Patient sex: M
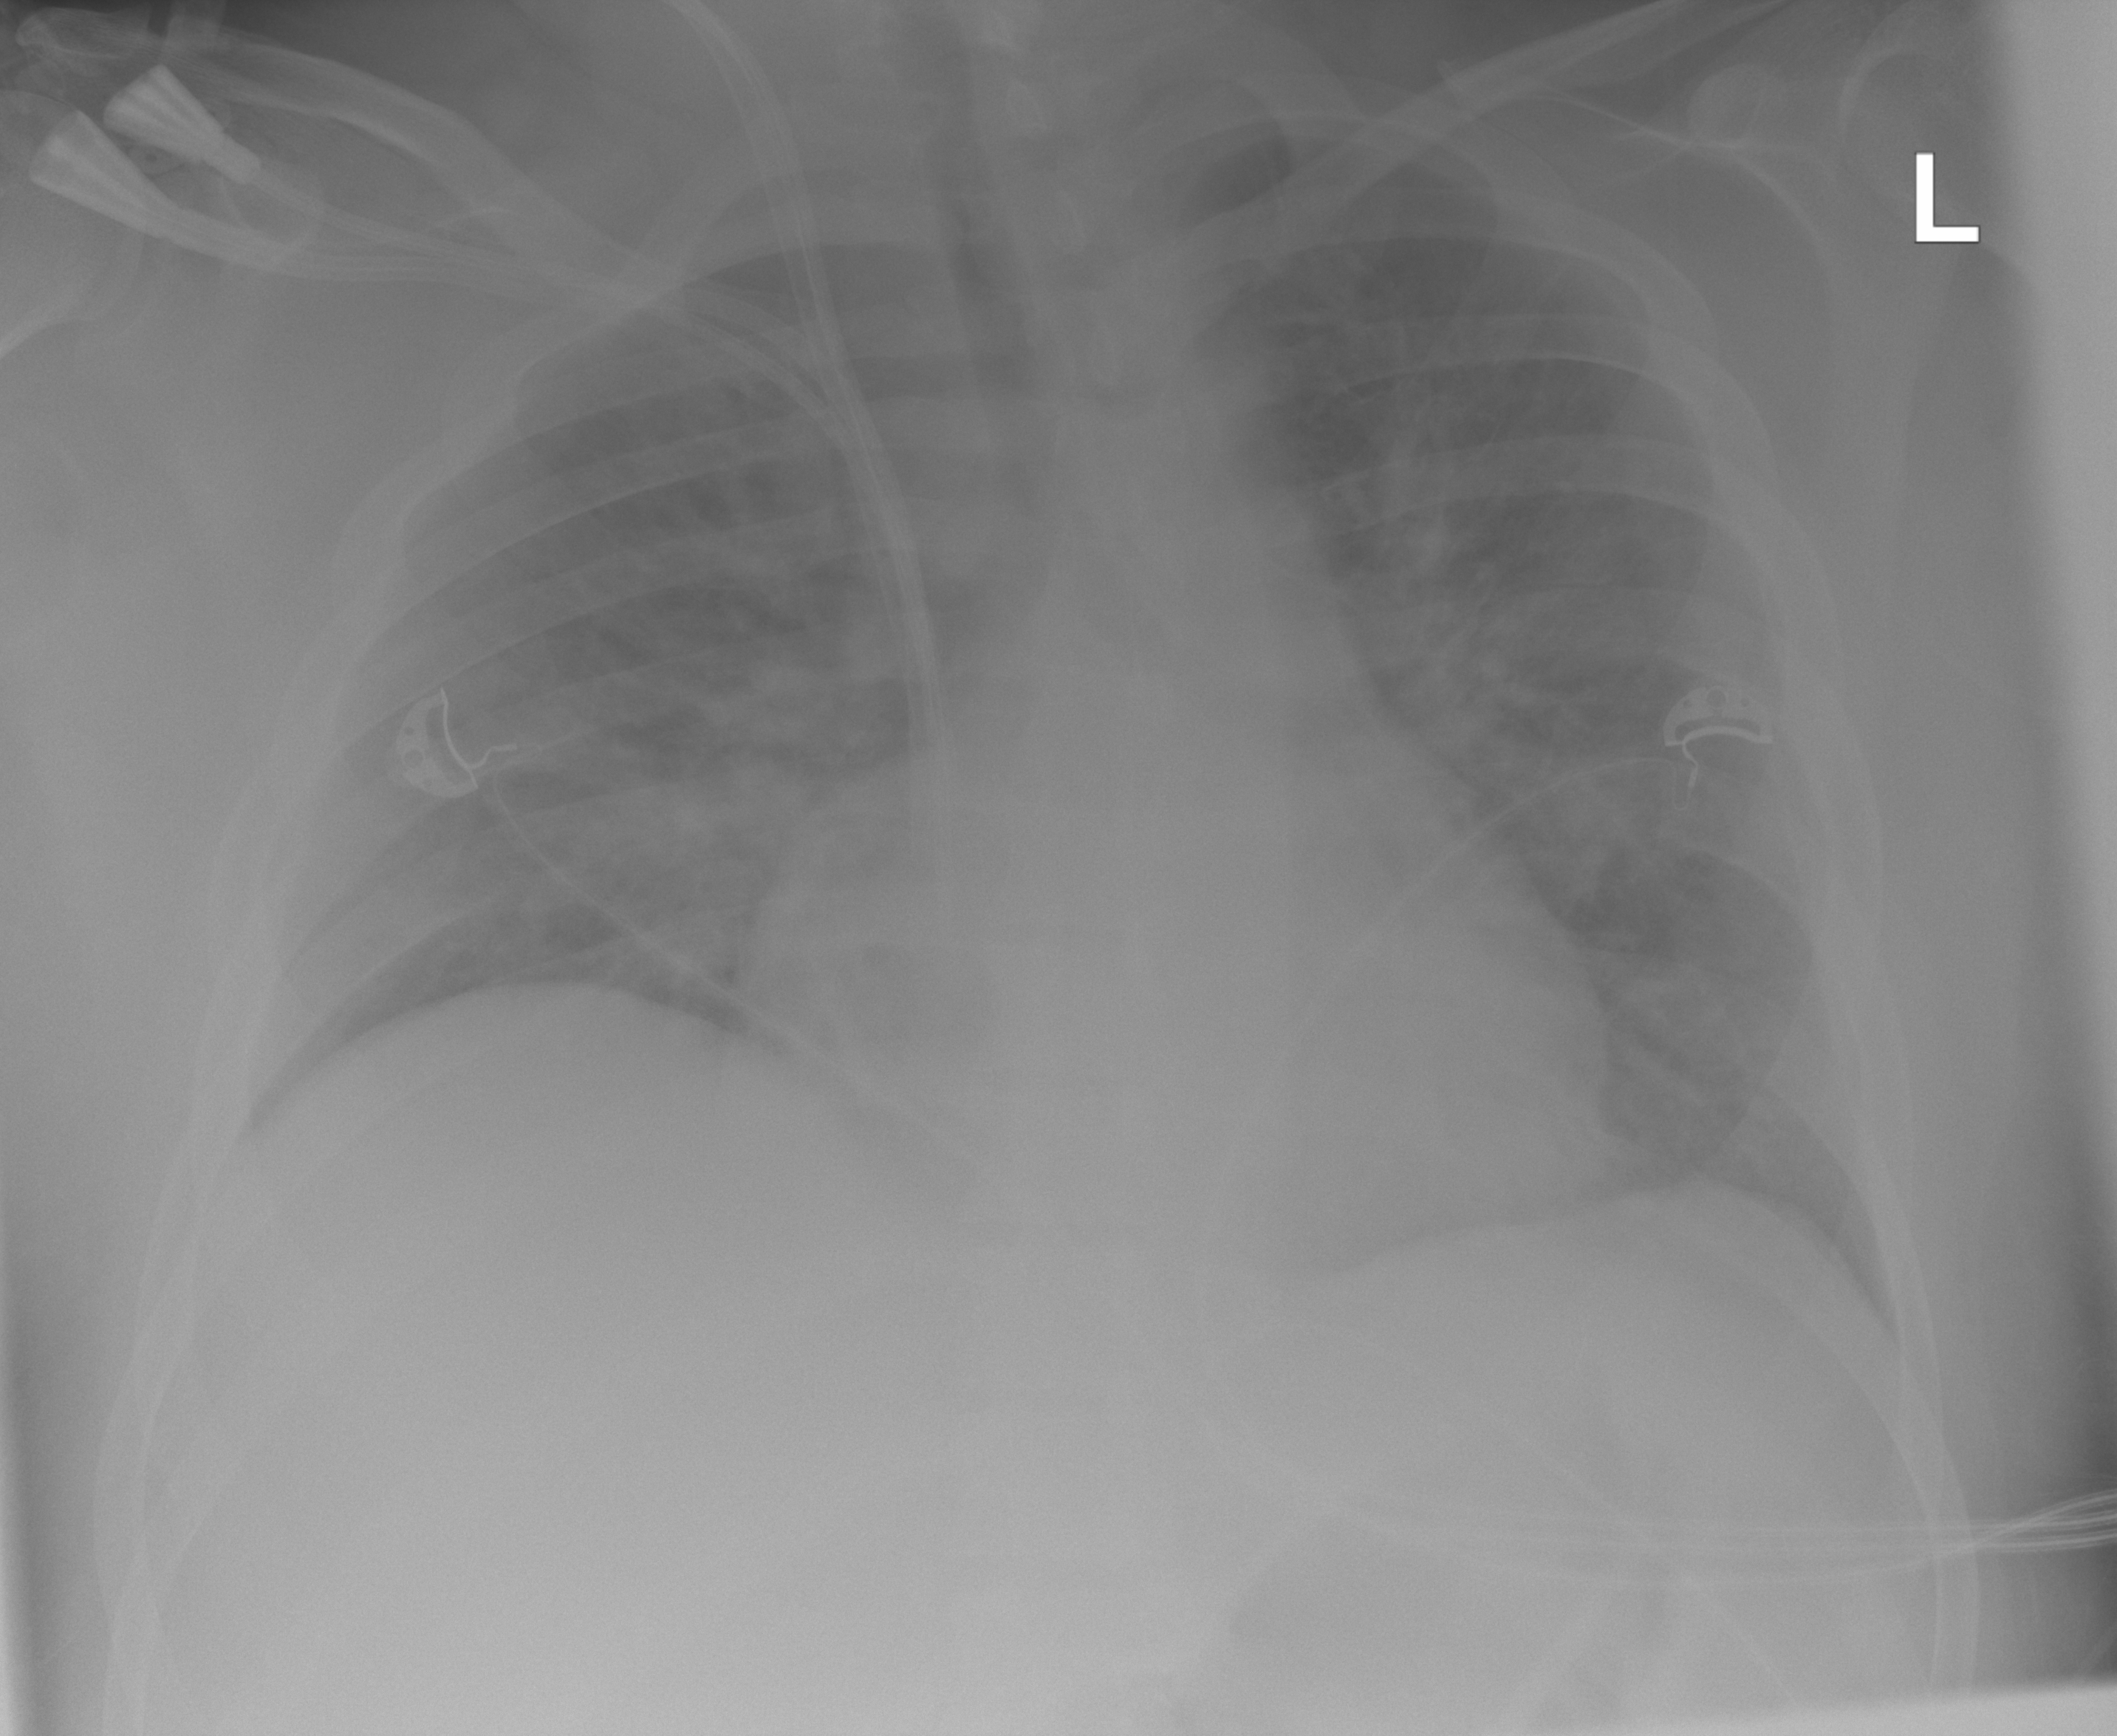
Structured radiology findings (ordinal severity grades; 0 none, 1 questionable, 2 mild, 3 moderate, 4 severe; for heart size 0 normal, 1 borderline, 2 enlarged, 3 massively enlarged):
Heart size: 2
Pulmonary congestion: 0
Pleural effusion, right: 0
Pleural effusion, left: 0
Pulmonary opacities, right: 2
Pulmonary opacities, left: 0
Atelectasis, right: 0
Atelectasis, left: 0